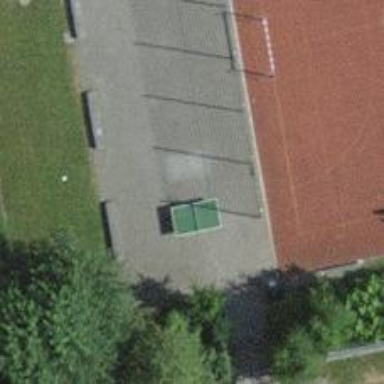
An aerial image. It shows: Pitch for leisure activities.